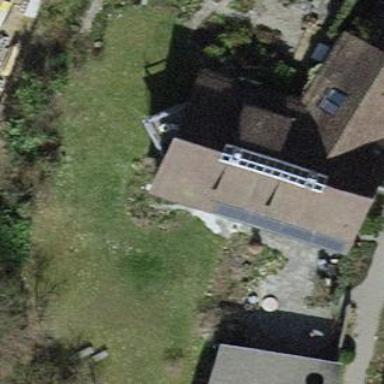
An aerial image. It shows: Building with tiled roof.